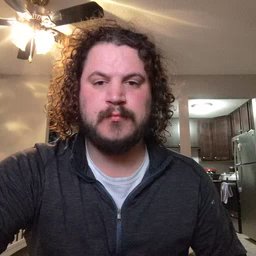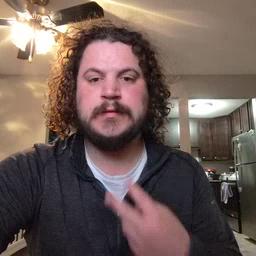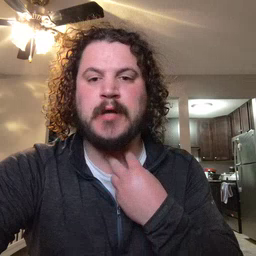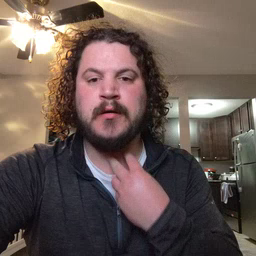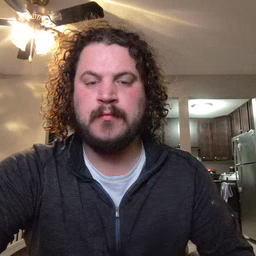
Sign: stuck